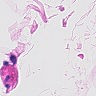
Metastatic tissue present: no